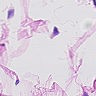
Metastatic tissue present: no